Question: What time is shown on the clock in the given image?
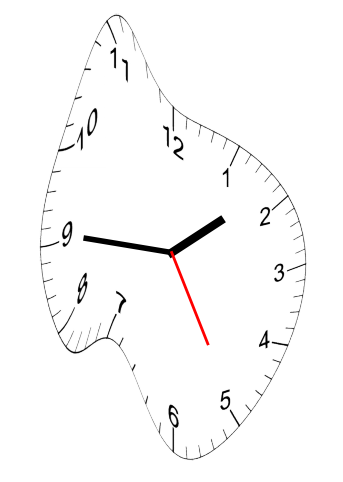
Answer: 01:45:25